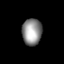
Tissue: lung
Cell type: Pericytes
Senescence score: 0.6242
Nuclear area (px): 514
Mean DAPI intensity: 142.996